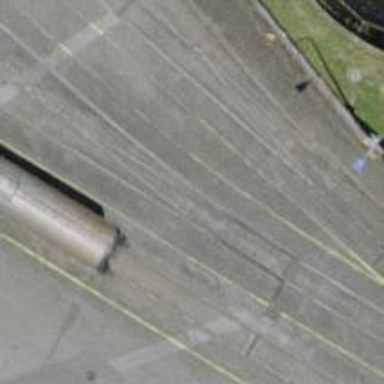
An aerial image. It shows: Railway switch.